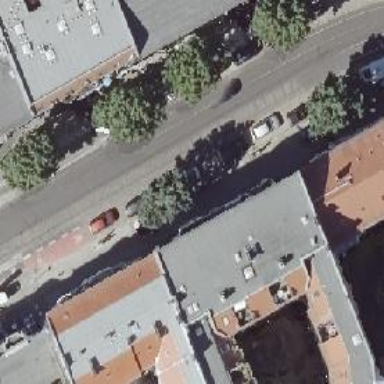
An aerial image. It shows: Residential road with asphalt surface. It has lane for cycling on the left and lane for parking on the right with sett surface.